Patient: sex F, age 75
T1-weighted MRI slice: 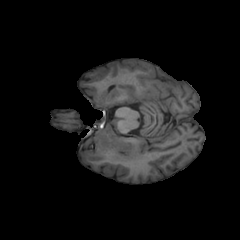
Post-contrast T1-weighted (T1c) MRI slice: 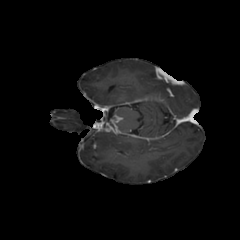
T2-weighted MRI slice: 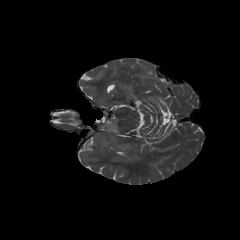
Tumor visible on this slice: yes
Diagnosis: Glioblastoma, IDH-wildtype
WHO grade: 4